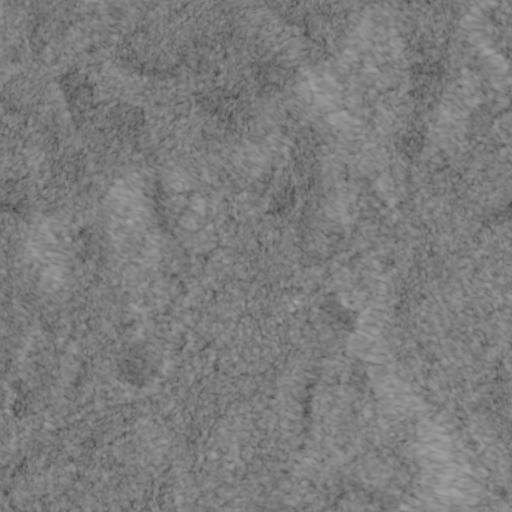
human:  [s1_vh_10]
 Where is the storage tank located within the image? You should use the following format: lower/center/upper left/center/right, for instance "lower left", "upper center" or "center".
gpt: The storage tank is located in the center of the image.
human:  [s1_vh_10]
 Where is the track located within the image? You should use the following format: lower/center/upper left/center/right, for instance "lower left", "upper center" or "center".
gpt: There is no track in the image.

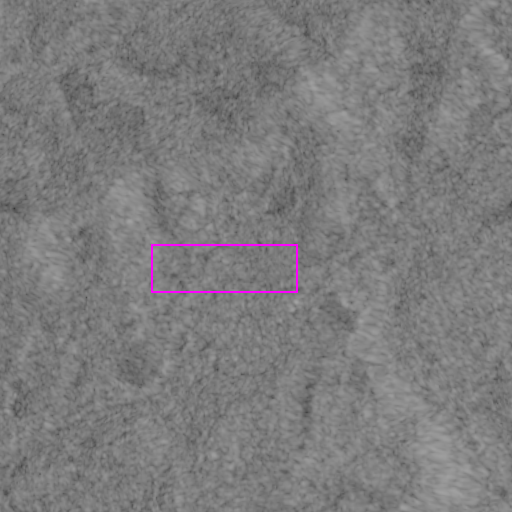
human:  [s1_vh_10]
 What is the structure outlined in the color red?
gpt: There is no red outline.
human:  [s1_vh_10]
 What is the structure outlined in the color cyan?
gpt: There is no structure outlined in cyan.